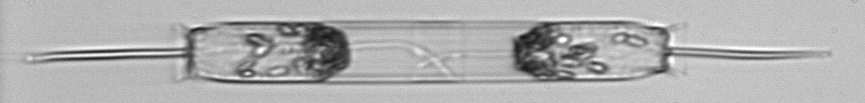
Label: Ditylum_brightwellii